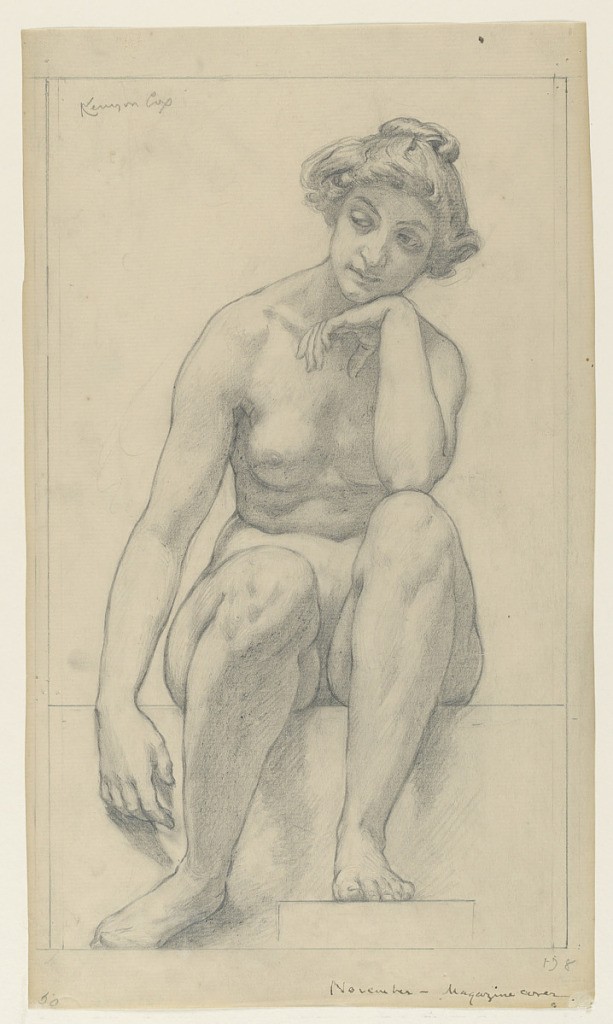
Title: Design for Magazine Cover
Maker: Kenyon Cox, American, 1856–1919
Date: ca. 1900
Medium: Graphite on paper
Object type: Drawing
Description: Sketch of a magazine cover with a nude female figure seated with head resting on left arm.